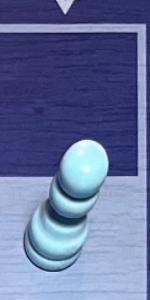
Label: Pawn_White